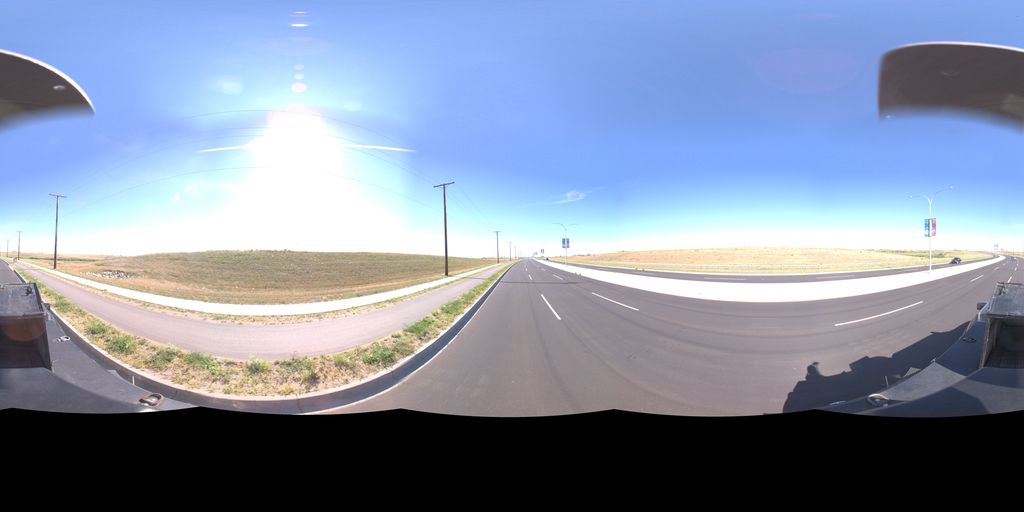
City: saskatoon